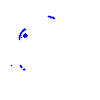
Particle: kaon